Question: I would like to know if there is some library which is responsible for changing the look and feel of console. I found some interesting program which displays coloured text and has gray bar overhead. How it's possible?

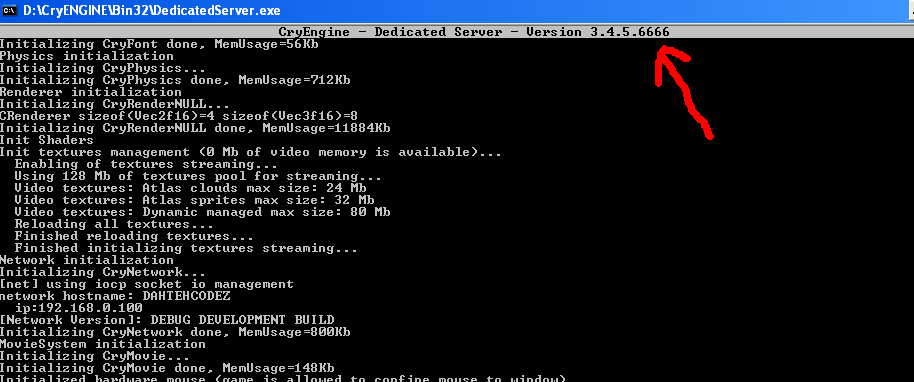
Answer: There is another thread <URL> looks ok.